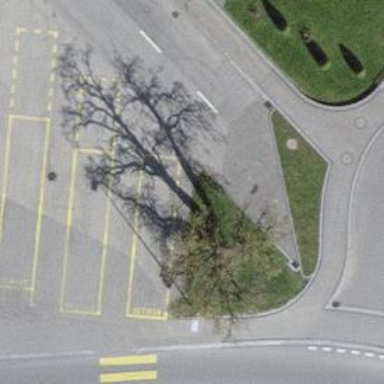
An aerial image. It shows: Bus stop with designated stop position for public transport.